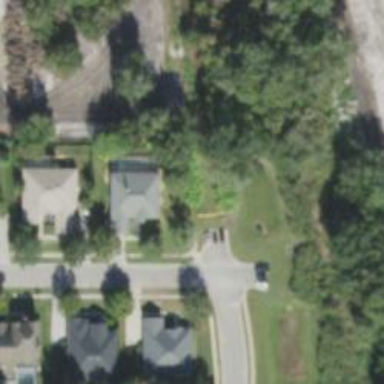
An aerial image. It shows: Residential road with sidewalk on the left.